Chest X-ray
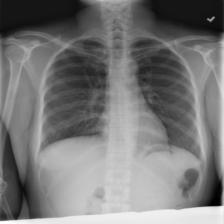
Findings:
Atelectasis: negative
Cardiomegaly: negative
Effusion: negative
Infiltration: negative
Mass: negative
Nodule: negative
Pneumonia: negative
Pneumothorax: negative
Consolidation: negative
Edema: negative
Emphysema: negative
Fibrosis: negative
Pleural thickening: negative
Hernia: negative